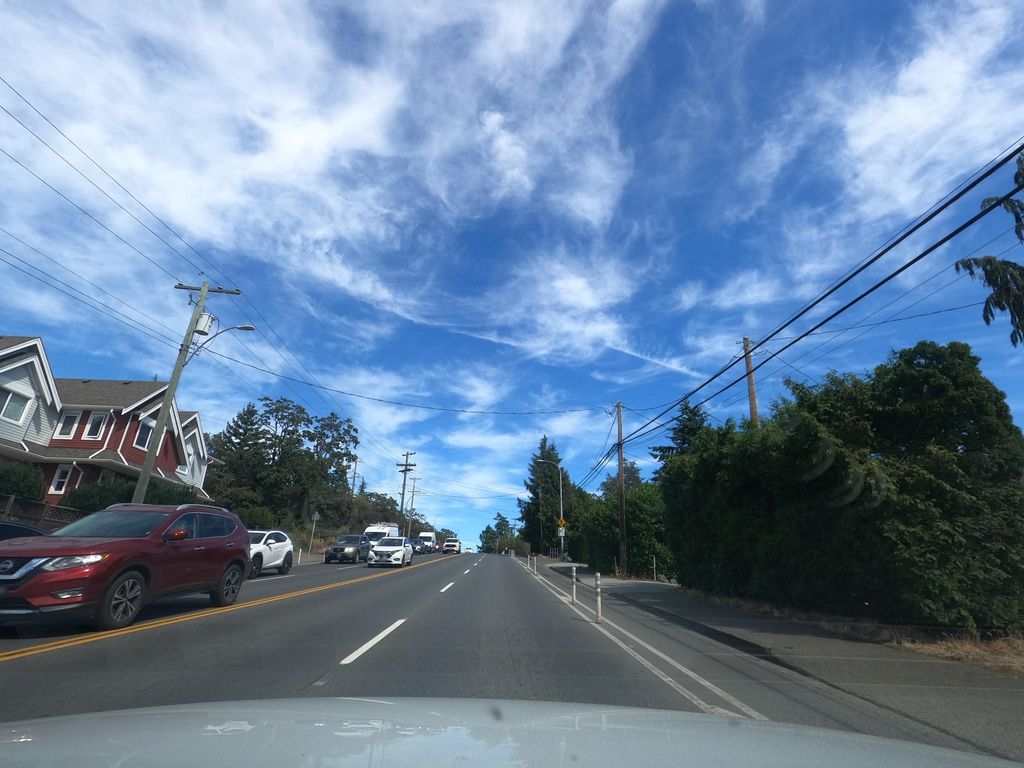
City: victoria